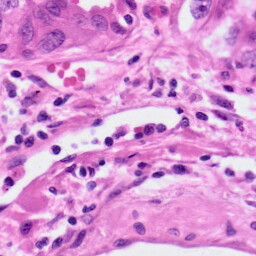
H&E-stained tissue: Lung